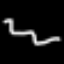
Label: squiggle